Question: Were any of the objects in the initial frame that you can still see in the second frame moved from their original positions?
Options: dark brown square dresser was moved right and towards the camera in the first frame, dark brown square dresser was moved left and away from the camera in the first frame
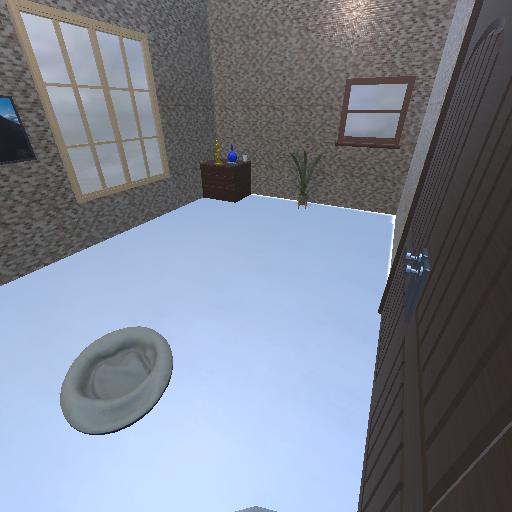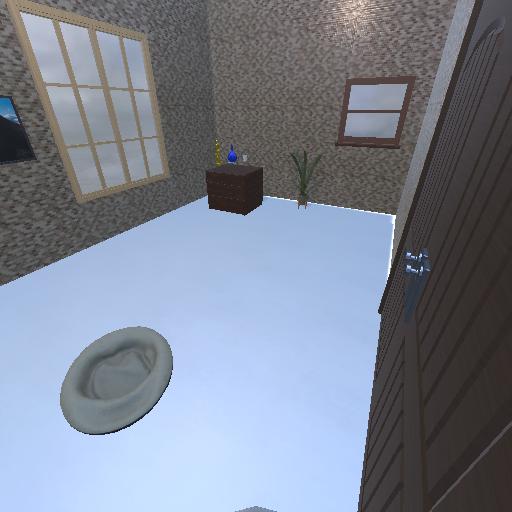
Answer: dark brown square dresser was moved right and towards the camera in the first frame